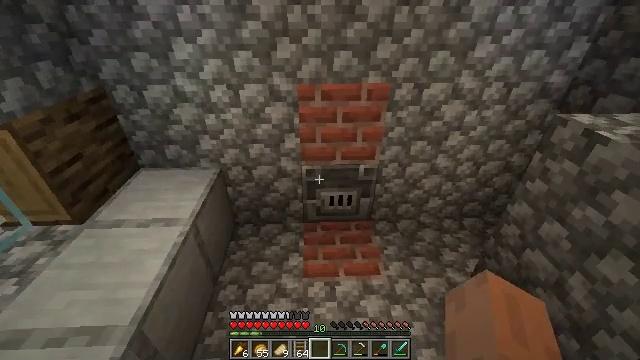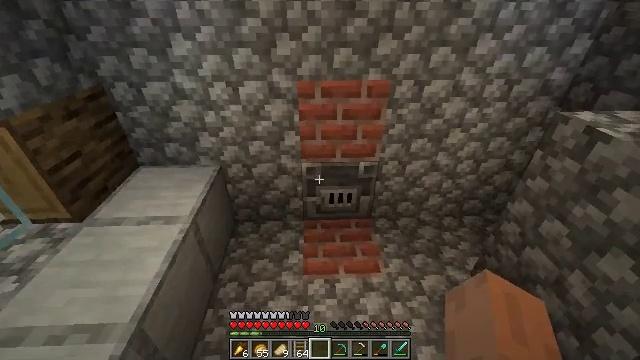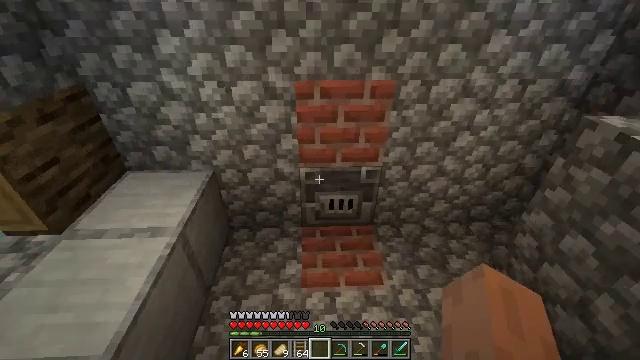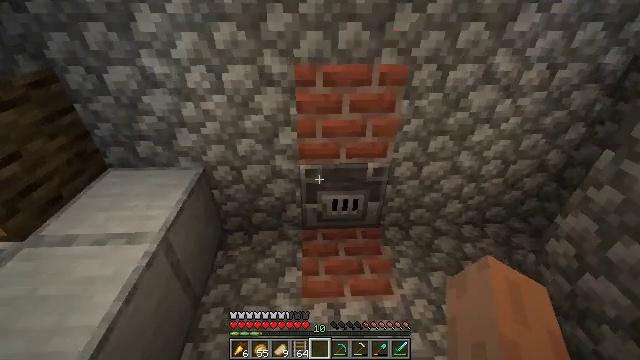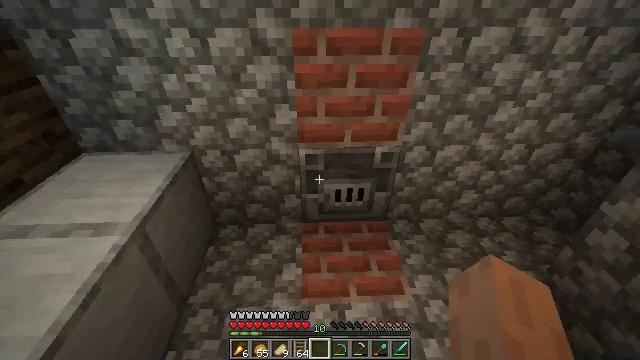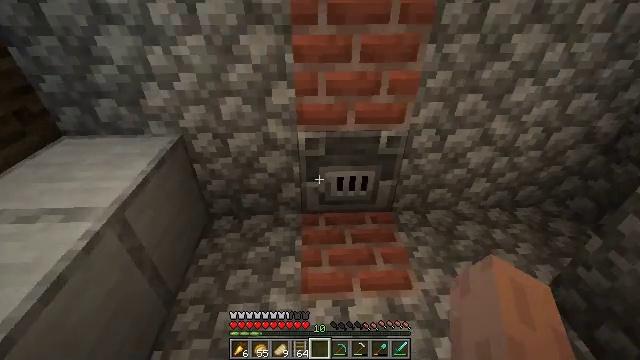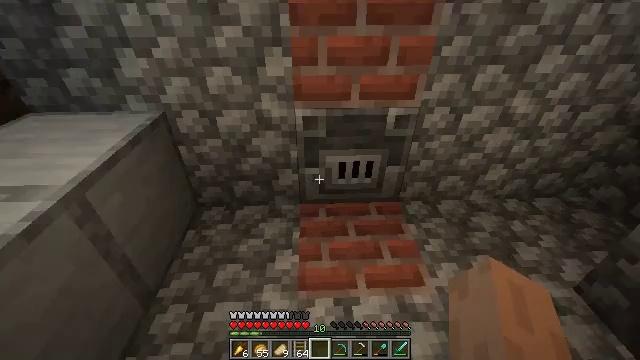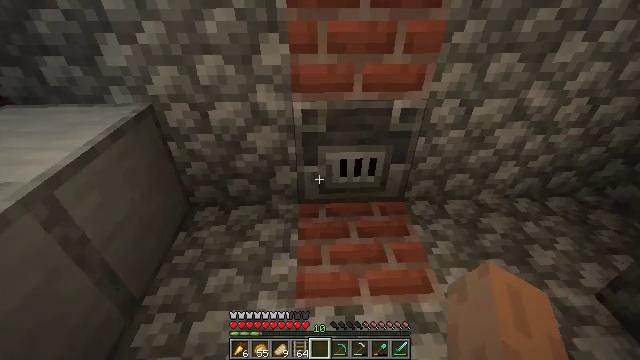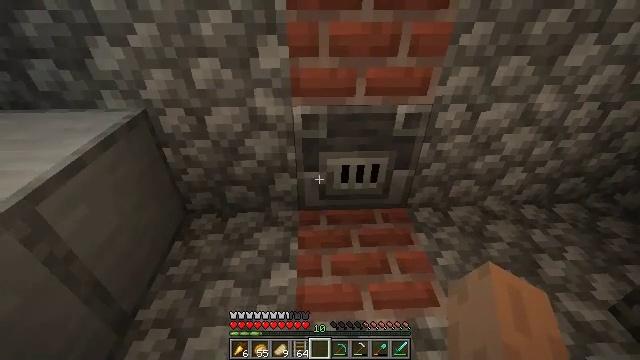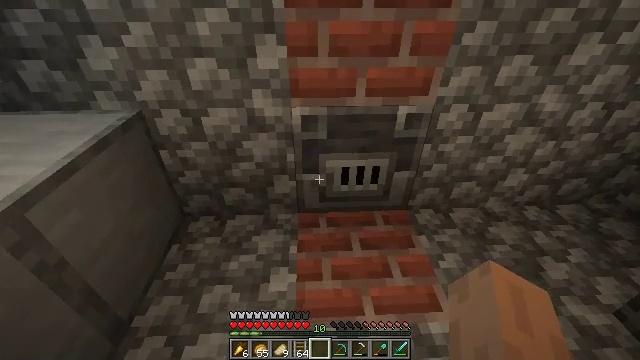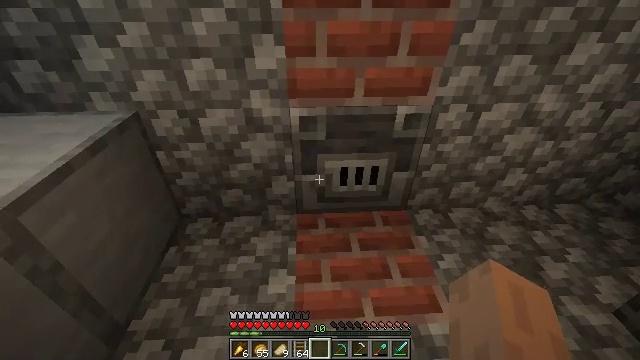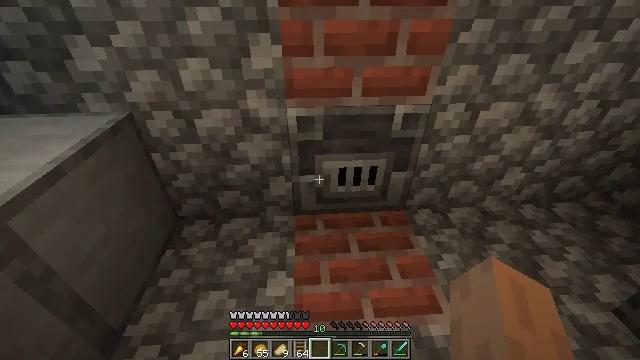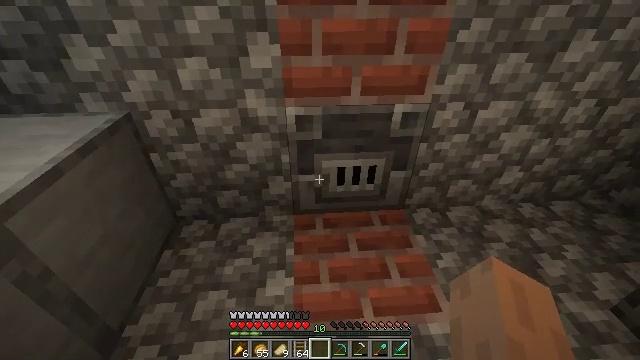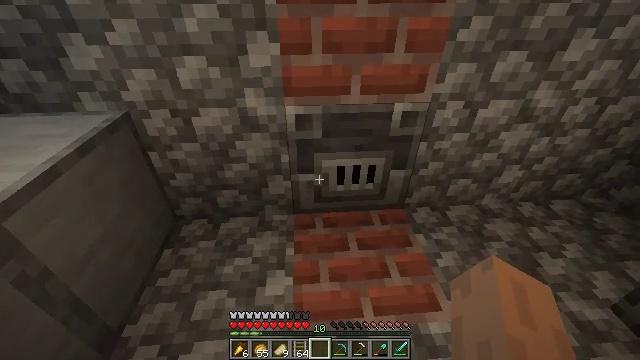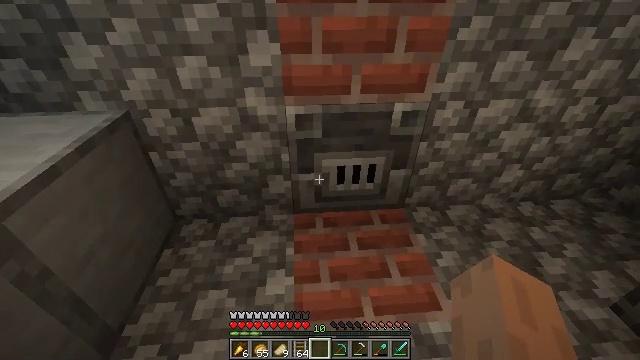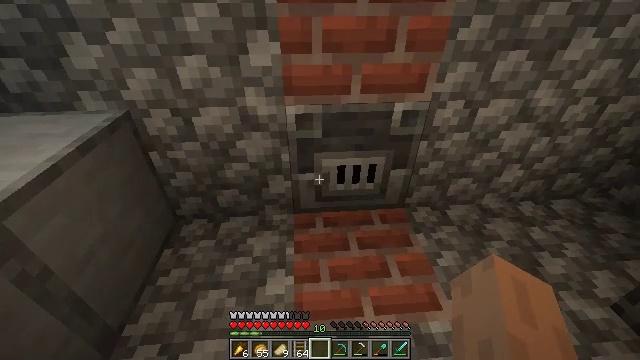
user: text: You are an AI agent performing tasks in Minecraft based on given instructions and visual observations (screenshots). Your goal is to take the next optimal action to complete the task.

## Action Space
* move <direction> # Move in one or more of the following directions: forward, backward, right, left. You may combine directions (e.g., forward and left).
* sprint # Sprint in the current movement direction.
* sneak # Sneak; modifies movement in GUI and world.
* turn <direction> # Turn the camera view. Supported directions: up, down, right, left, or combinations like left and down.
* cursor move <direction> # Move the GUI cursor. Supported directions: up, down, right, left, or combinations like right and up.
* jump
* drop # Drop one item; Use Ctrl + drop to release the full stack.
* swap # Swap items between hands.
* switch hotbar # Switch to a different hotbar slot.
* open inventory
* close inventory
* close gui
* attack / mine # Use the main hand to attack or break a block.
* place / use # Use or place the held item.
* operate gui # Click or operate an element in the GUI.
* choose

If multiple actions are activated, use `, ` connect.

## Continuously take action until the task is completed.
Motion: motion action
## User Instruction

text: Left click on the blast furnace to break it.
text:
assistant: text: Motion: move forward
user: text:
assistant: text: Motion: move forward
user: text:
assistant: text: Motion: move forward
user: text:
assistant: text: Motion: move forward
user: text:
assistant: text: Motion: no_op
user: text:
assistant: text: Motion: no_op
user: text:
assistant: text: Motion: no_op
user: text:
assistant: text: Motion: no_op
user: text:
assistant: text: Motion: no_op
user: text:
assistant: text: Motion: no_op
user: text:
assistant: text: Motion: no_op
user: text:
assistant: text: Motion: no_op
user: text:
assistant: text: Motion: no_op
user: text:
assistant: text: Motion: no_op
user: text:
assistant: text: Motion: no_op
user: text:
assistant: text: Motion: no_op
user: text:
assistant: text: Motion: no_op
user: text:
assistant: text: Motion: no_op
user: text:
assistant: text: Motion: no_op
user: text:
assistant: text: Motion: no_op
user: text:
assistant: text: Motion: no_op
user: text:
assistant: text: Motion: no_op
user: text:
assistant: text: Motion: no_op
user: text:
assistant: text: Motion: no_op
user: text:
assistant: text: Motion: no_op
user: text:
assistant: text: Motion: no_op
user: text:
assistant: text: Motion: no_op
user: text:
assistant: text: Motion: no_op
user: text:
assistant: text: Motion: no_op
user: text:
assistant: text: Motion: no_op